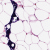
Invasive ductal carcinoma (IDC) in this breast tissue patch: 0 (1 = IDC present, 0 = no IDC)